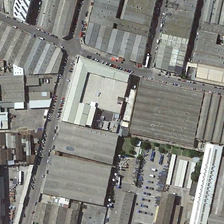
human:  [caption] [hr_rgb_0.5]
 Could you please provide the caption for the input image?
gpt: many fields near the industrial area near the road .

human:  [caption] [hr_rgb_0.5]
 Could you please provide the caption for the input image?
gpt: the industrial houses in the street are neatly arranged .

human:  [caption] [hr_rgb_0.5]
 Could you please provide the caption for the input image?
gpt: many industrial buildings are around a crossroads in an industrial area .

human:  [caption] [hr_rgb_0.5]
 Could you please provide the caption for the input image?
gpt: many industrial buildings are around a crossroads in an industrial area .

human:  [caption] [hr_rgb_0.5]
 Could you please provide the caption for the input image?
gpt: the industrial houses in the street are neatly arranged .